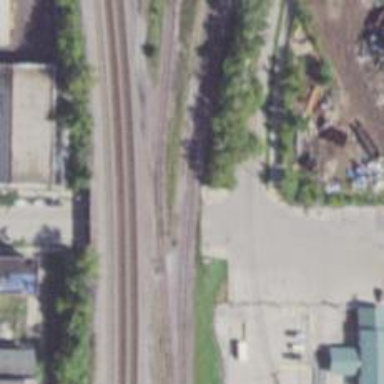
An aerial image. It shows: Railway level crossing.